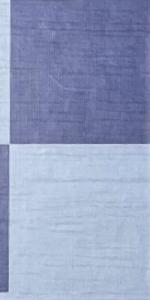
Label: Empty